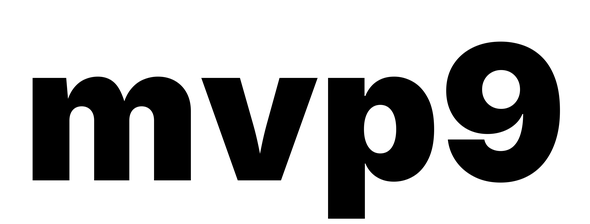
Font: Inter_Black